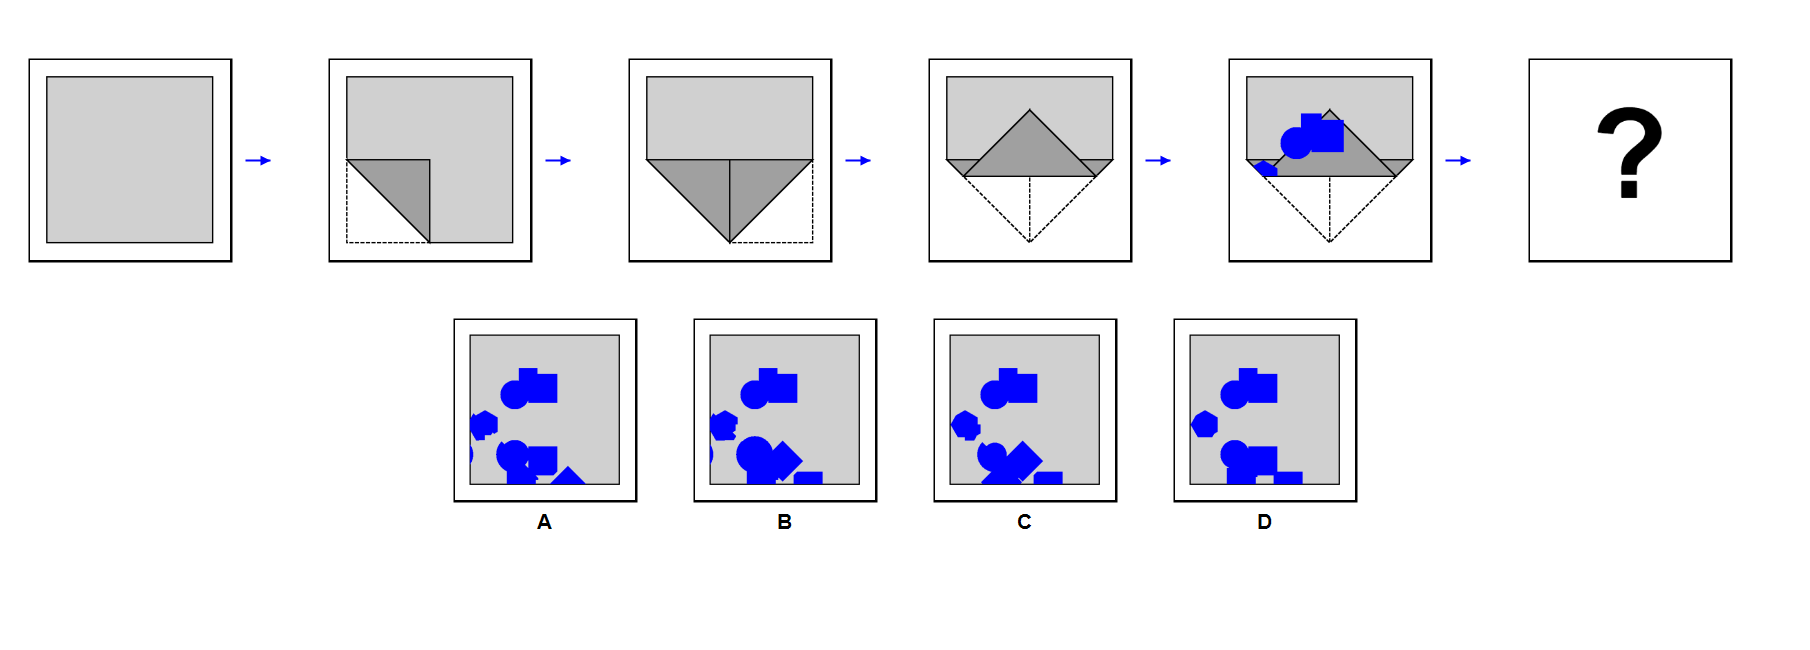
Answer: D